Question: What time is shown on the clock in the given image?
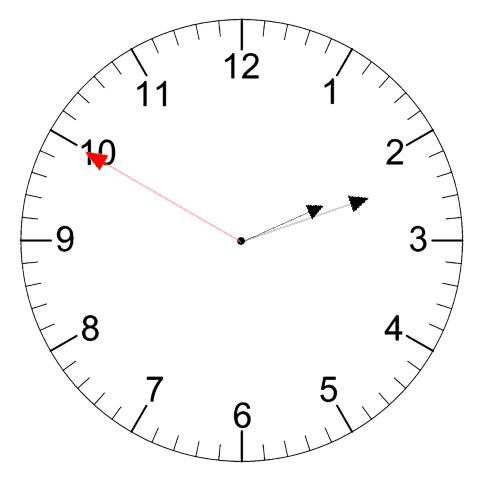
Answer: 02:11:50